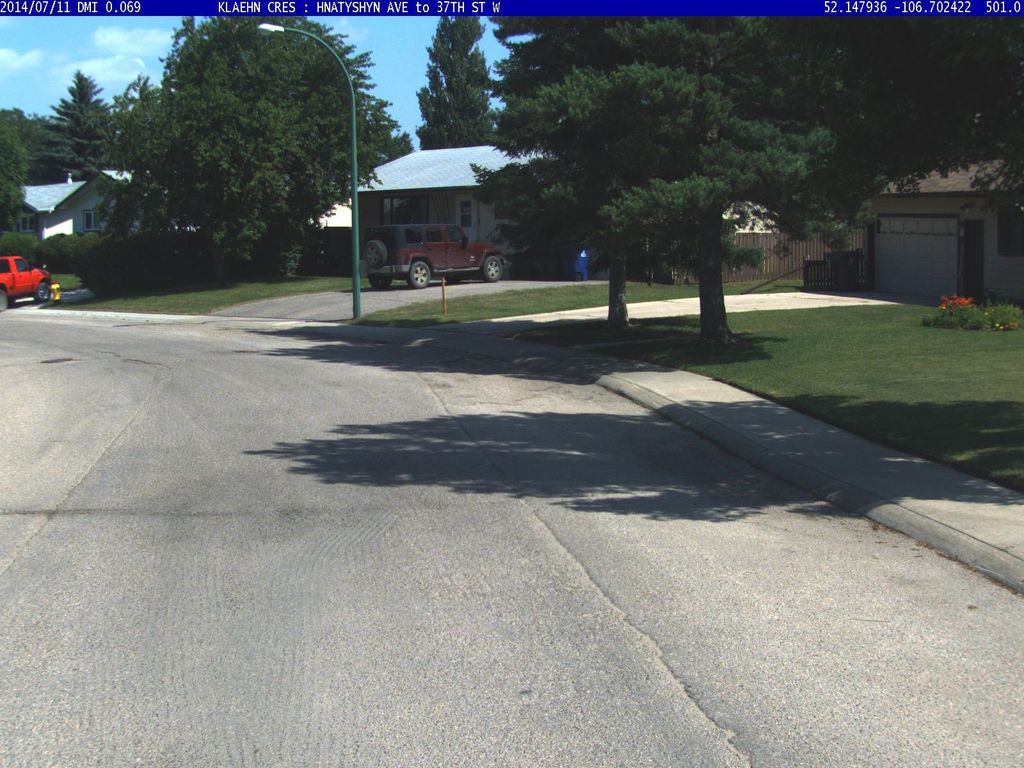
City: saskatoon